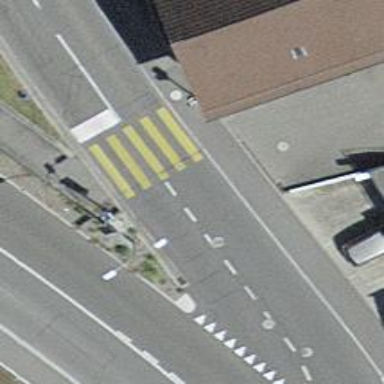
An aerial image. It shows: Zebra crossing with zebra markings.